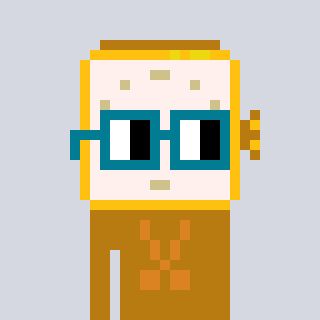
a pixel art character with square dark green glasses, a watch-shaped head and a gold-colored body on a cool background